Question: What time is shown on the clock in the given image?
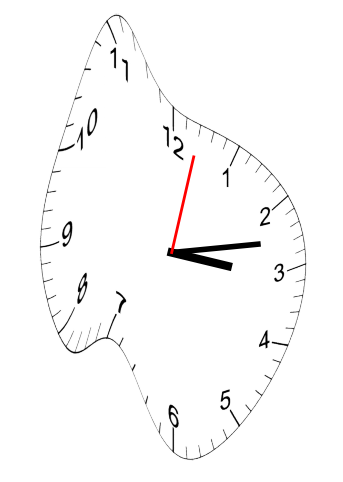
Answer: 03:13:02